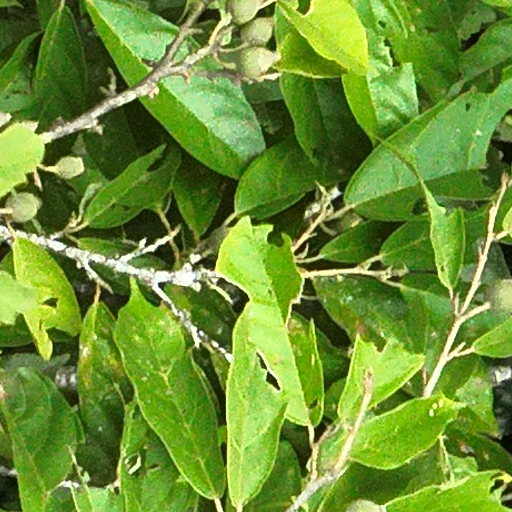
Species: Quararibea stenophylla
GBIF accepted scientific name: Quararibea stenophylla
Crown area (m\u00b2): 54.863